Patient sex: M
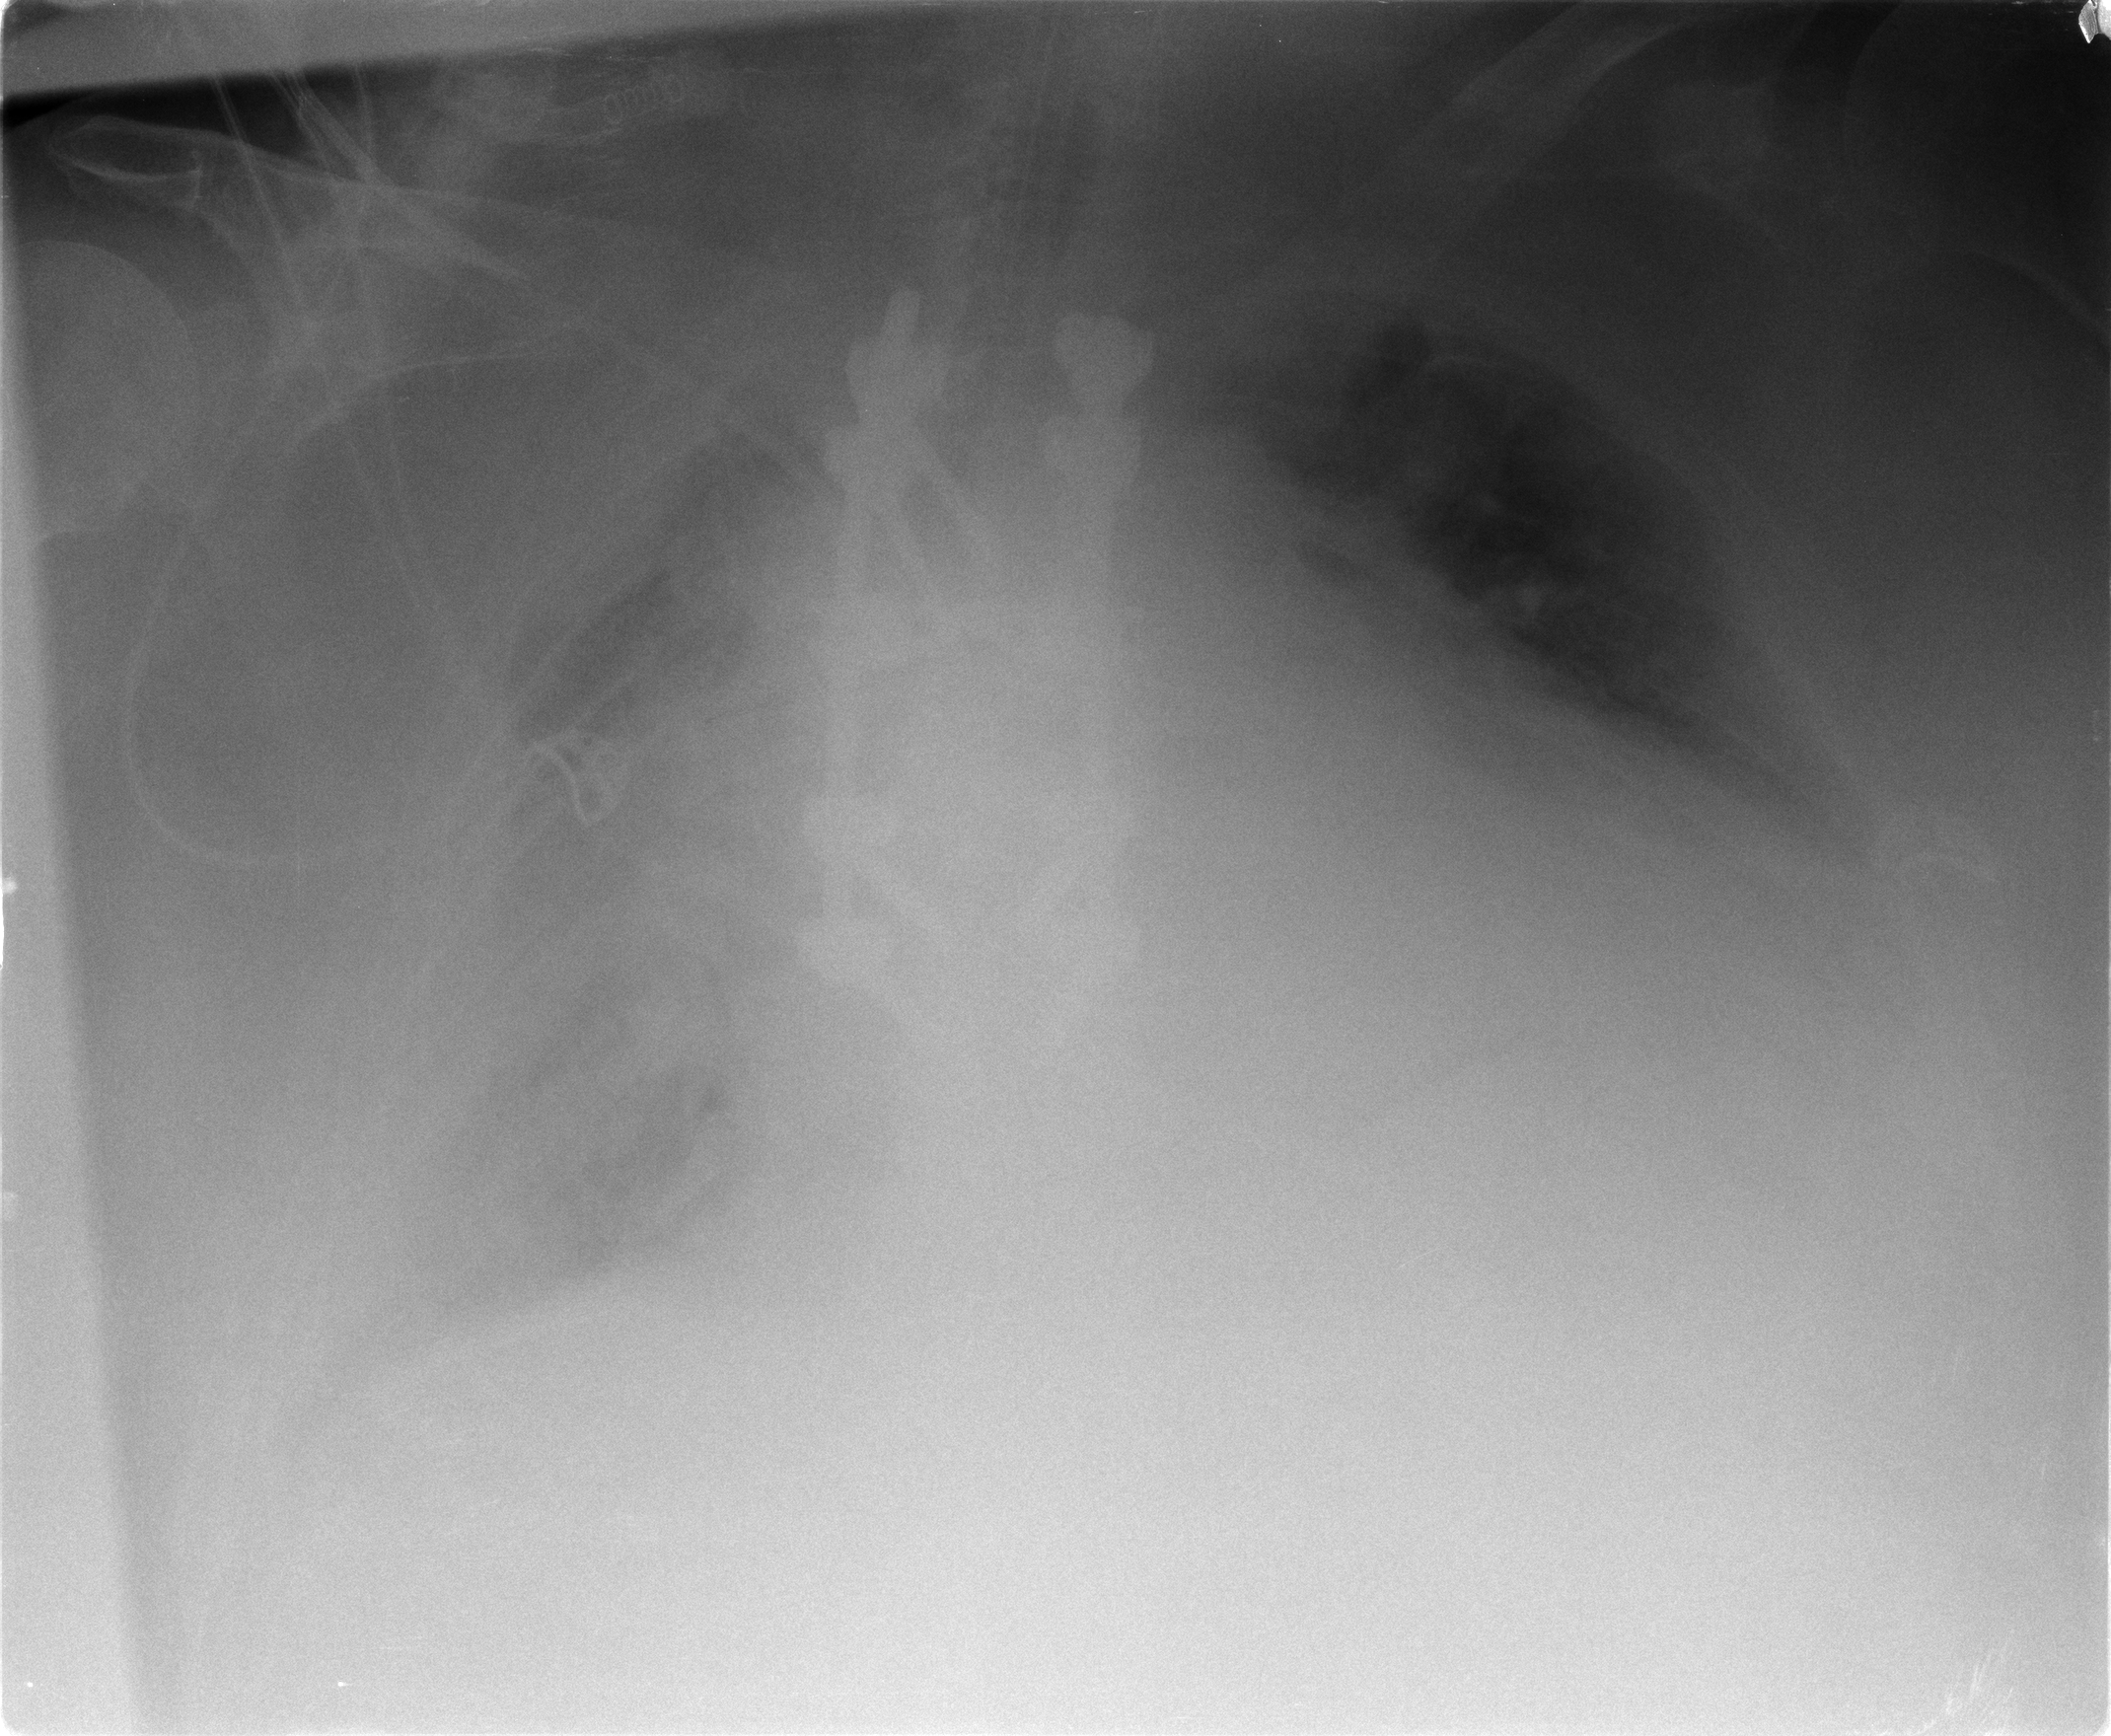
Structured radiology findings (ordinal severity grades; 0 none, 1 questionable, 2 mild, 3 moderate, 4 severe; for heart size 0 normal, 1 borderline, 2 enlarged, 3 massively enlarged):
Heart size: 2
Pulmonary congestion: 3
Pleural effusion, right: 2
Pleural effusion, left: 1
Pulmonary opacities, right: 3
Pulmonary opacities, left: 1
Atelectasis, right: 3
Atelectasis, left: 2